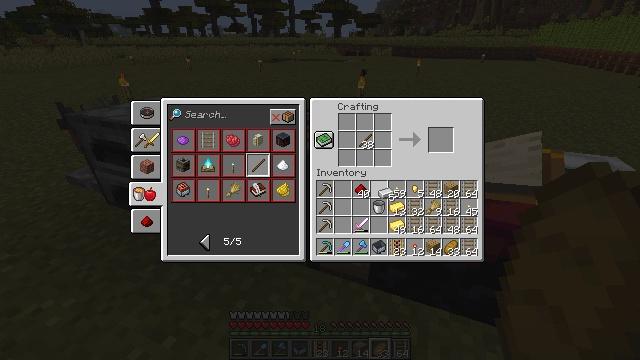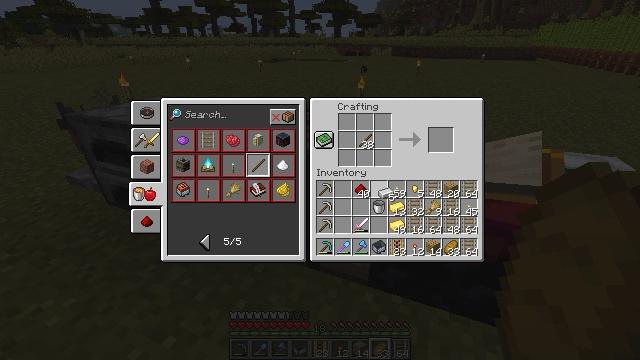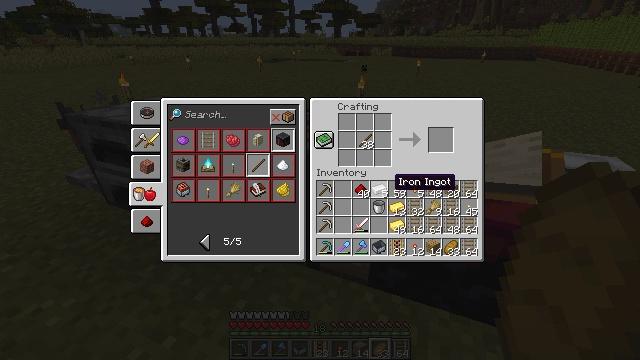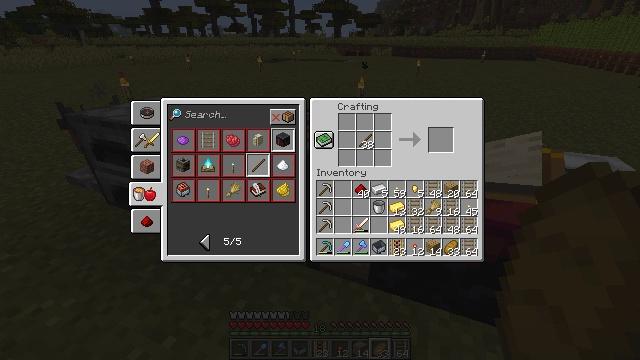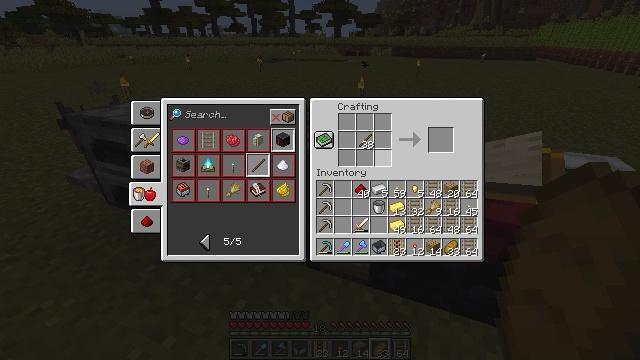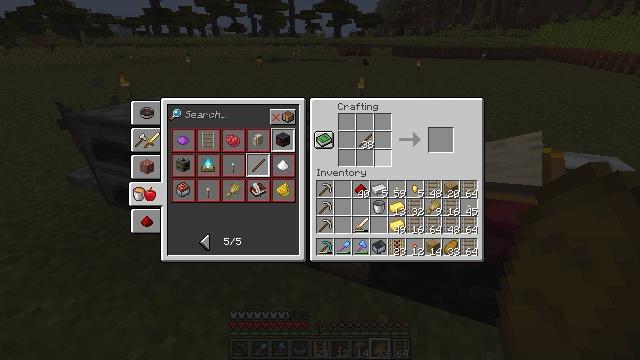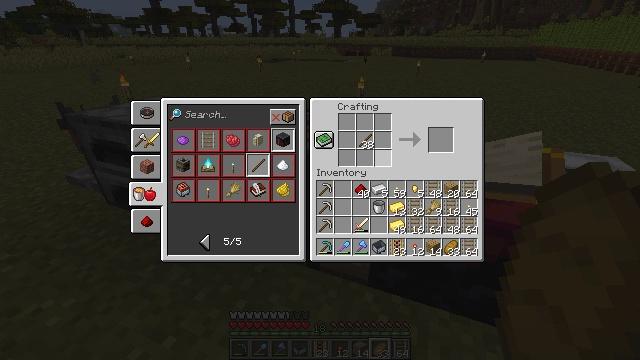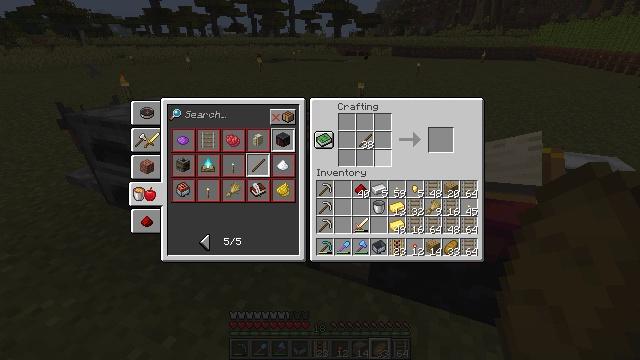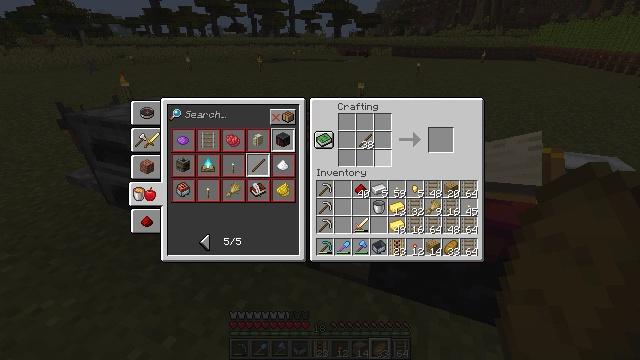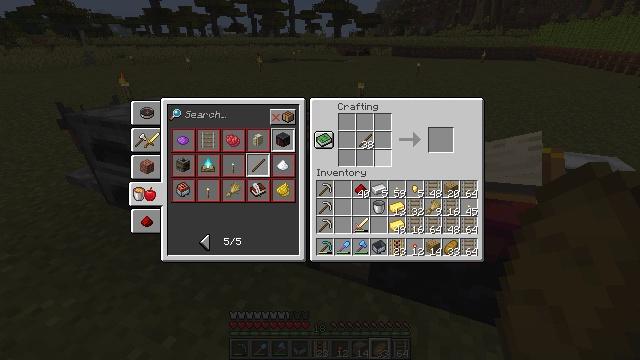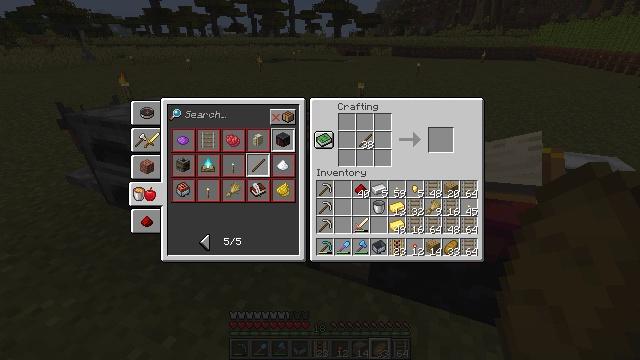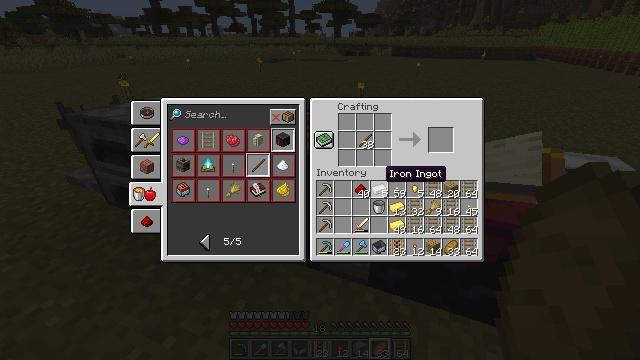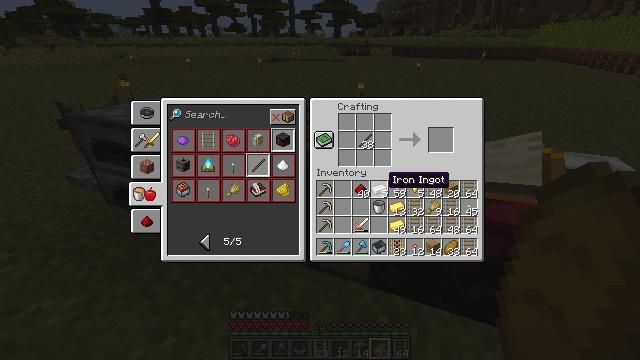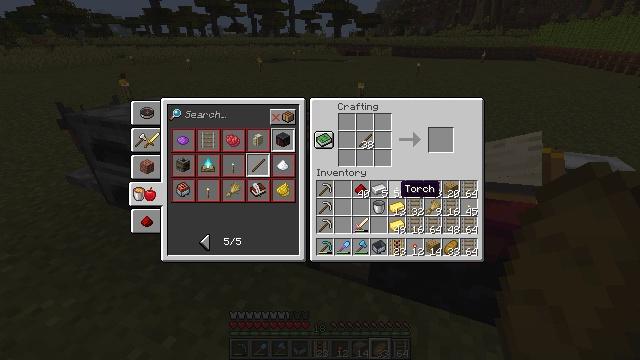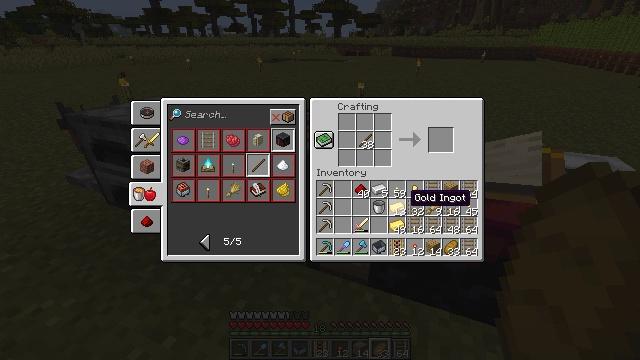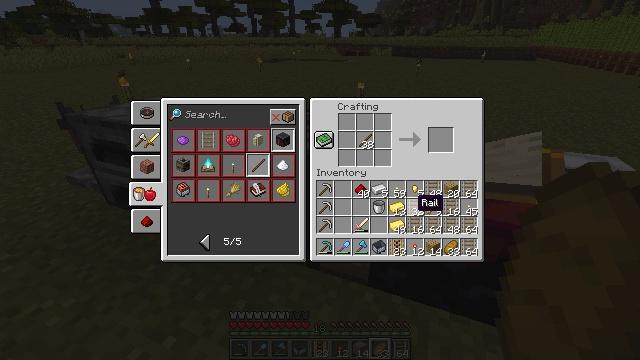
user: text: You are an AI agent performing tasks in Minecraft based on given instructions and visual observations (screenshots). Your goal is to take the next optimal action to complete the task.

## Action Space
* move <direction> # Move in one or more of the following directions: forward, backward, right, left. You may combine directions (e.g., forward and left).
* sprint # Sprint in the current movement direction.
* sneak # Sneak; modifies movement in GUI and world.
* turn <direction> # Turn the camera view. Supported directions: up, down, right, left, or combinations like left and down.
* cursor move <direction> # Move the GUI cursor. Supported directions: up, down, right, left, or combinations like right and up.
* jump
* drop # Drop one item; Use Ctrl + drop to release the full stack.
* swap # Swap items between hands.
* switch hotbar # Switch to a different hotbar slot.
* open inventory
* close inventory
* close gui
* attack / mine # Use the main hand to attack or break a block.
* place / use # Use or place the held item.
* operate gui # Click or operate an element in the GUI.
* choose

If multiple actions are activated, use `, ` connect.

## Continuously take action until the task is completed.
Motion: motion action
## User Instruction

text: Make a powered rail using the crafting table.
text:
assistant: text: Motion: operate gui
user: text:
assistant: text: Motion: no_op
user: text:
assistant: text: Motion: cursor move up
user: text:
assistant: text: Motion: cursor move up
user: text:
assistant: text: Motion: no_op
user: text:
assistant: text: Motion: no_op
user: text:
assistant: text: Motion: no_op
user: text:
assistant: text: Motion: no_op
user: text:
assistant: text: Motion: cursor move down
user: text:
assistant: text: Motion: cursor move down
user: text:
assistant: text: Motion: no_op
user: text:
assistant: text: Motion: no_op
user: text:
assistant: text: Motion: cursor move right and down
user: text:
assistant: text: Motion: cursor move right and down
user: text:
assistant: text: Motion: cursor move right
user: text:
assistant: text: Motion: no_op
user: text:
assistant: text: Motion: no_op
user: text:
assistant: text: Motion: no_op
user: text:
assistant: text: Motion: no_op
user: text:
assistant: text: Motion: no_op
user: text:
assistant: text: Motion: no_op
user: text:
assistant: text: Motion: no_op
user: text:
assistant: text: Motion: no_op
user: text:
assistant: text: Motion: operate gui
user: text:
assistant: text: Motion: operate gui
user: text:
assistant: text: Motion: operate gui
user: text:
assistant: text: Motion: cursor move up
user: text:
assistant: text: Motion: cursor move up
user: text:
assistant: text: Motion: cursor move up
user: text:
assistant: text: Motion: cursor move up